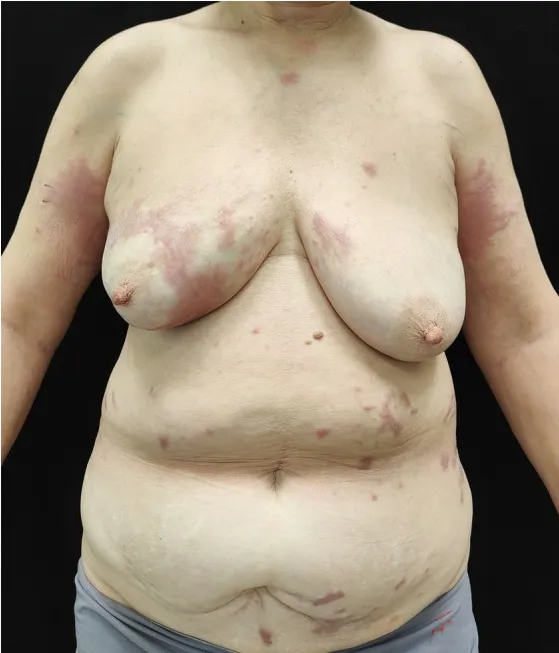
Multiple infiltrated erythematous papules and plaques on her arms and trunk.
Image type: medical_photograph (other_medical_photograph)